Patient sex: M
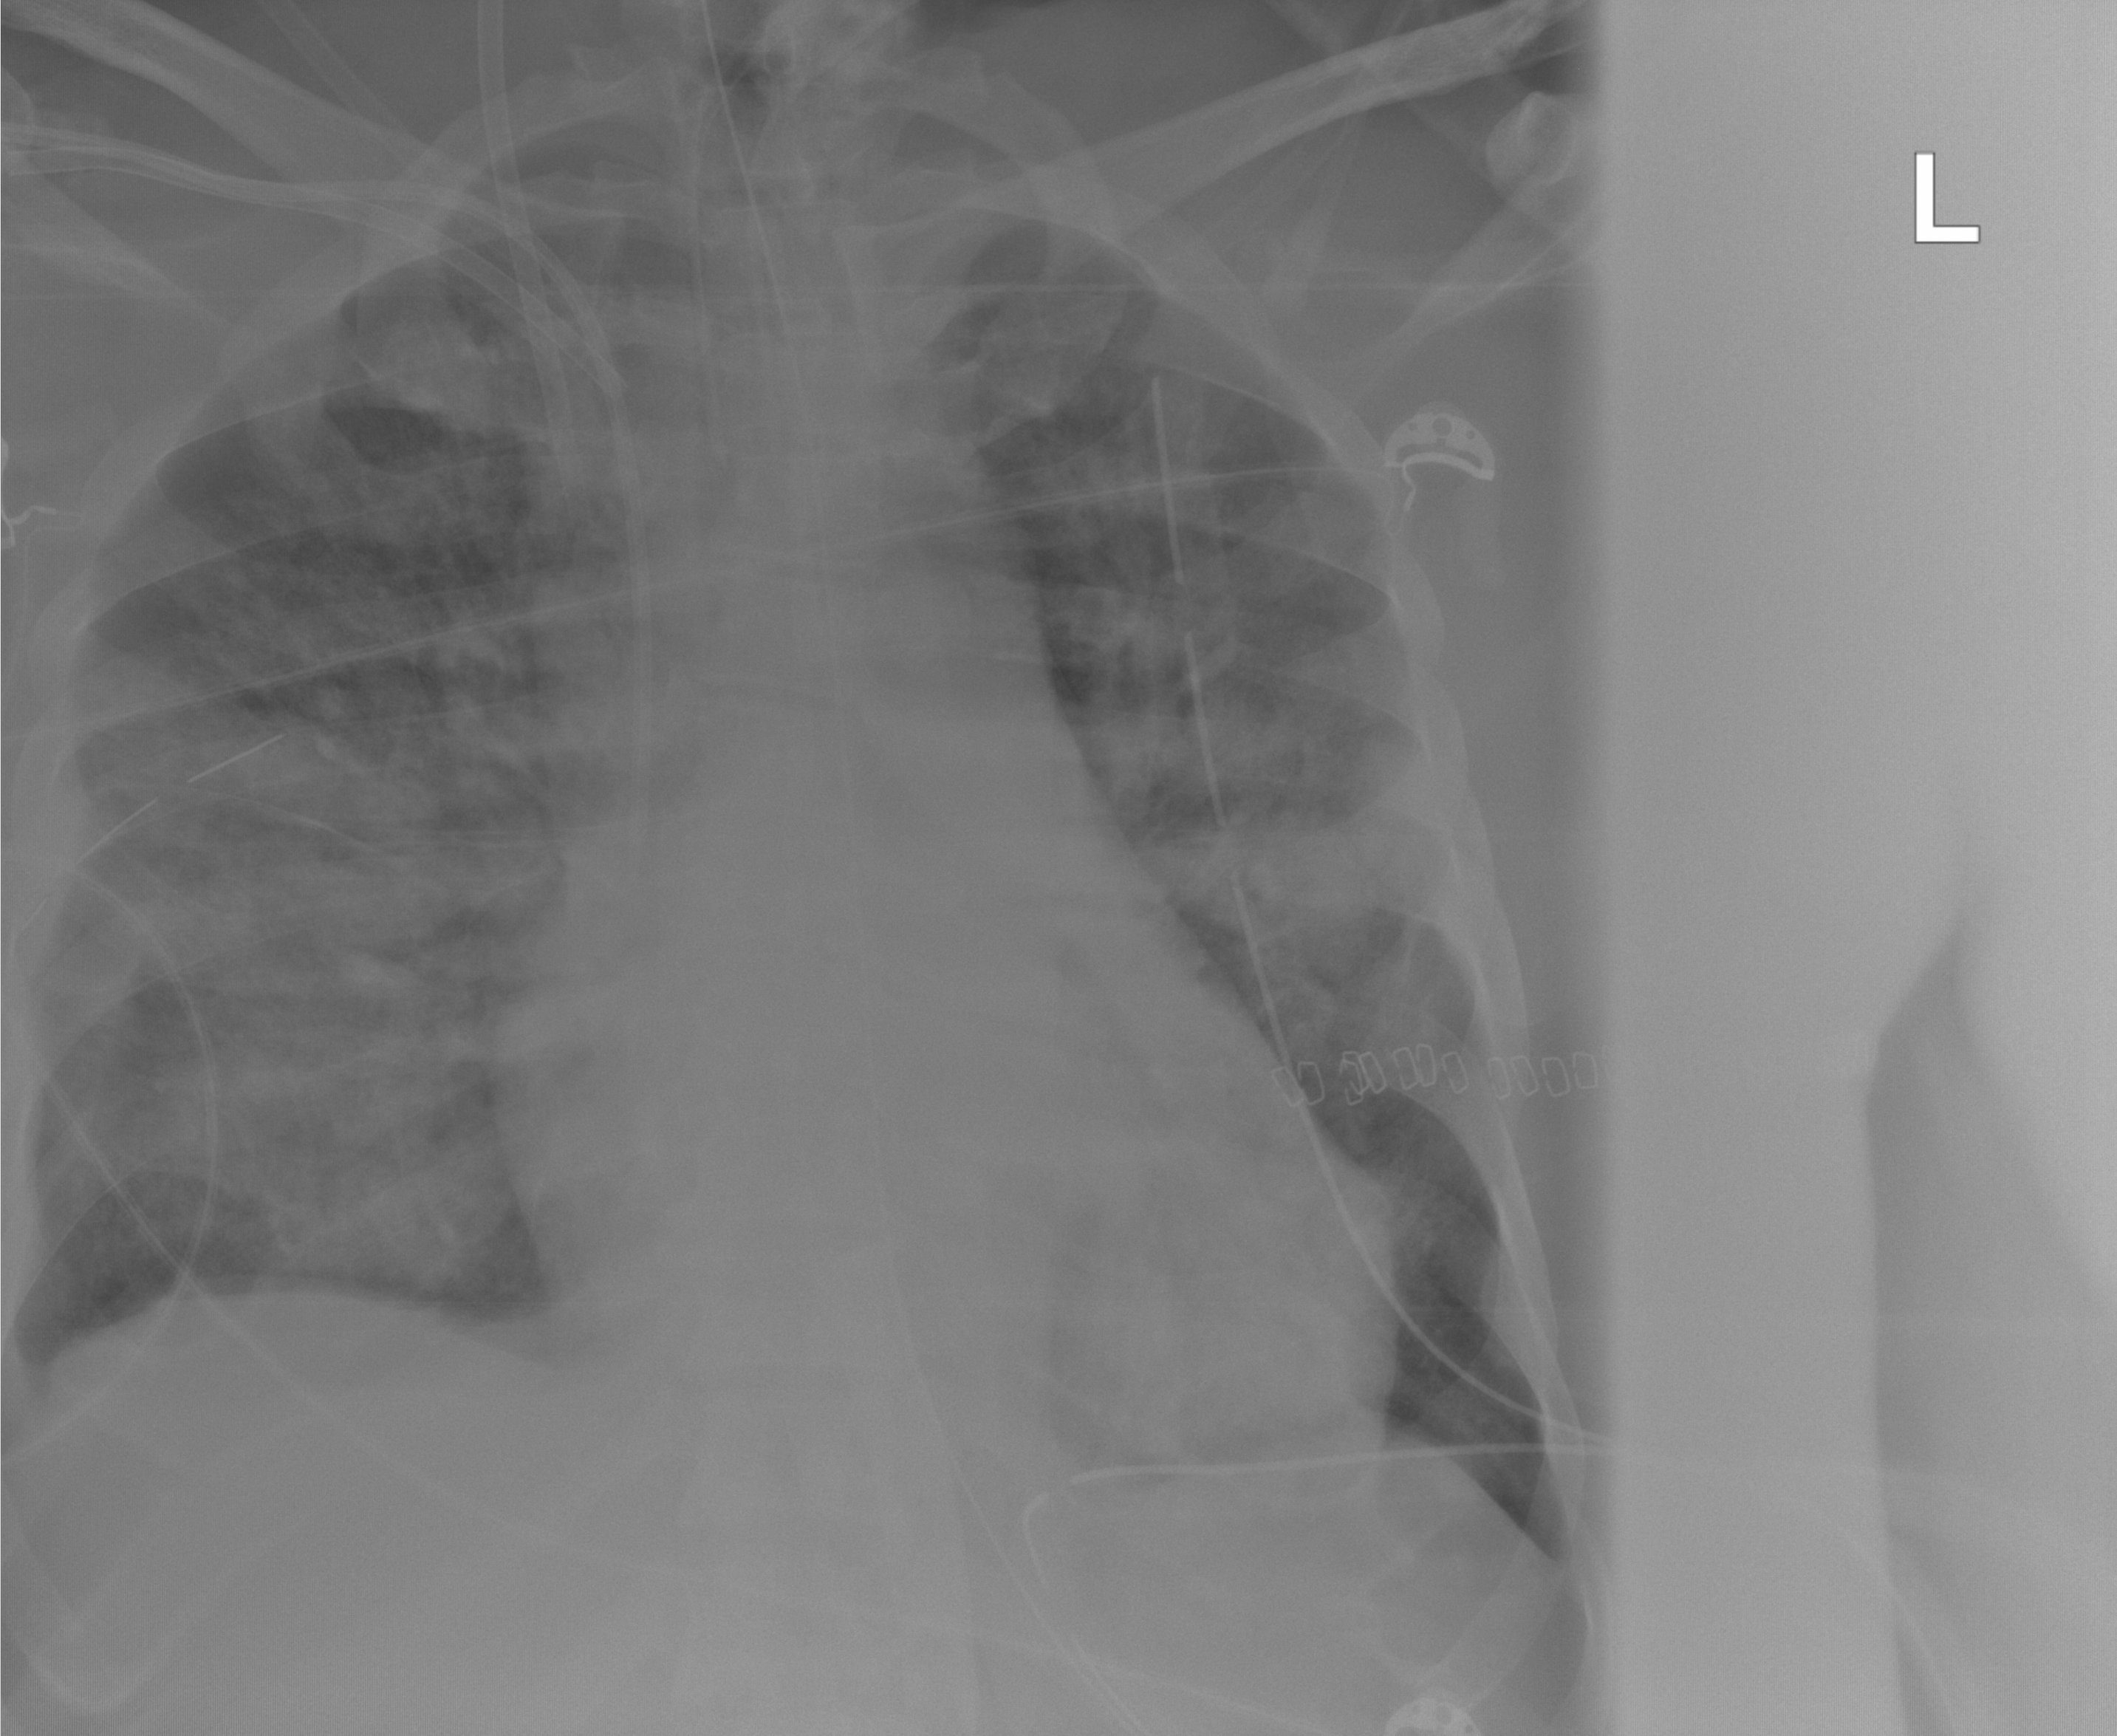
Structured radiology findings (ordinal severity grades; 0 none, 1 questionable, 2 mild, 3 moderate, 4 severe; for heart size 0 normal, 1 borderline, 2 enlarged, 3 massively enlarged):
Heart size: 2
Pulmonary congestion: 0
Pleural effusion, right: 0
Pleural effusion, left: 0
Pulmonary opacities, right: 3
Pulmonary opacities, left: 3
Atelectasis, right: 0
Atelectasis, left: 0